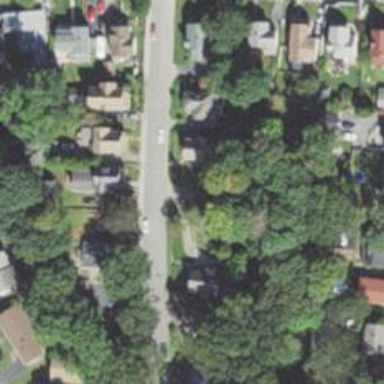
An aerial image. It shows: Residential driveway used as service road.